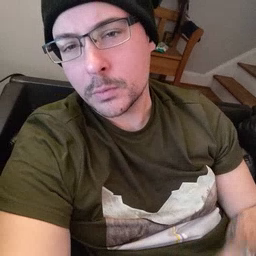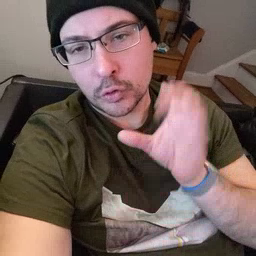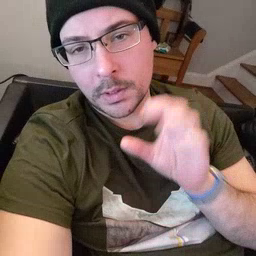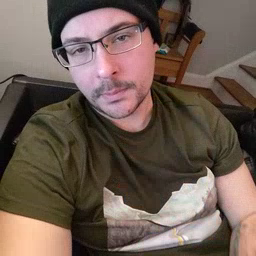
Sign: drink